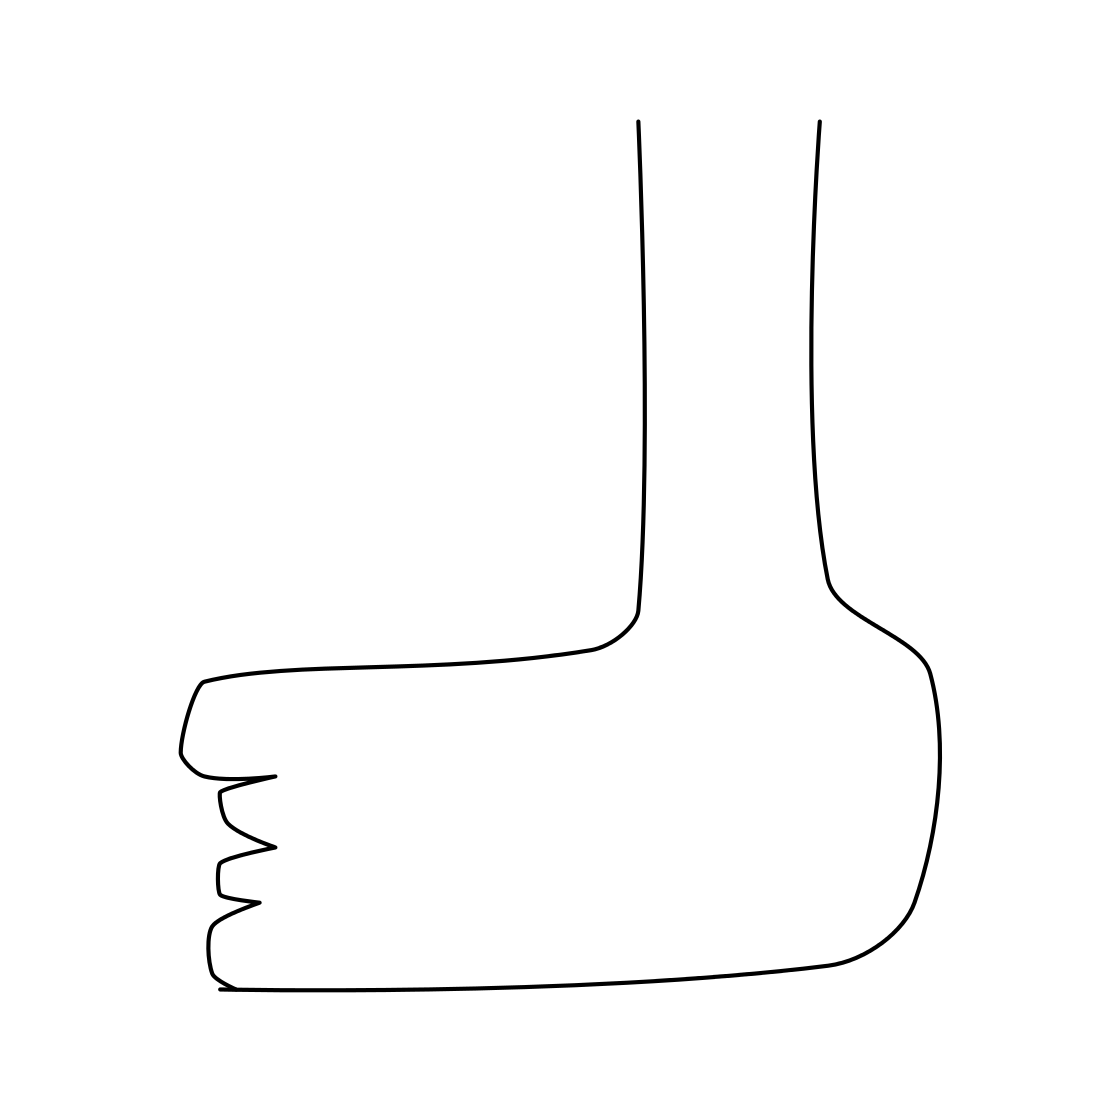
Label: foot